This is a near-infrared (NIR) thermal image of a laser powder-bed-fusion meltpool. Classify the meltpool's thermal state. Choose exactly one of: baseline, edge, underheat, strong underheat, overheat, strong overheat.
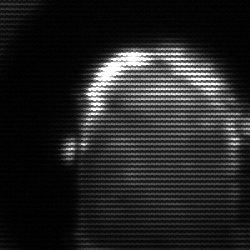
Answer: baseline